Question: Say I created a heatmap using the function 'geom_raster()' (from 'ggplot2').
What's a smart way to add a row at the bottom of the table showing (in my case) the 'Mean return' for each month on the period considered ?
It would be nice there is some space left between the <PHONE> period and the row for the average, and maybe police color and 'cases' could be customized.
The core of my code is as follows (the object 'molten' contains the my data, originally a matrix passed through the 'melt()' function of 'reshape2'.
'''
hm <- ggplot(data = molten, aes(x = factor(Var2, levels = month.abb), y=Var1, fillll=value)) + geom_raster()
hm <- hm + scale_fill_gradient2(low=LtoM(100), mid=Mid, high=MtoH(100))
hm <- hm + labs(fill='% Return')
hm <- hm + geom_text(aes(label=paste(sprintf("%.1f %%", value))), size = 4)
hm <- hm + scale_y_continuous(breaks = 1985:2013)
hm <- hm + xlab(label = NULL) + ylab(label = NULL)
hm <- hm + theme_bw()
hm <- hm + theme(axis.text.x = element_text(size = 10, hjust = 0, vjust = 0.4, angle=90))
'''

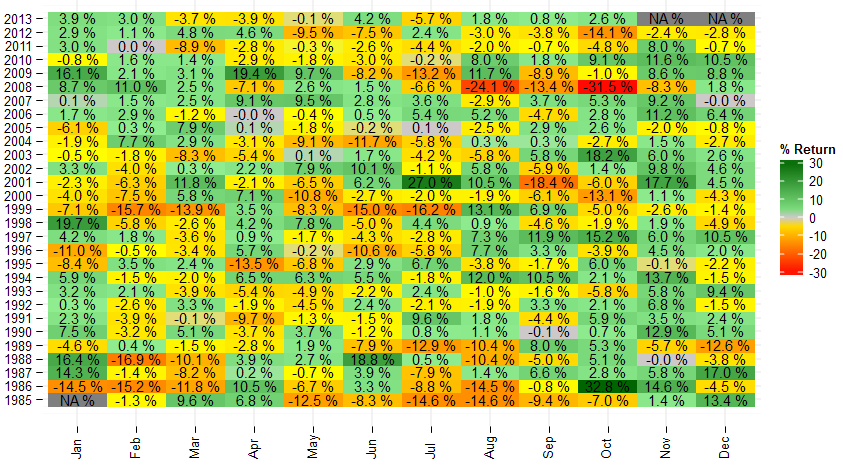
Answer: How about this:
I created a grid to mock up your data
Main changes, are to precalculate the aggregate and "spacer" data rows, and add to molten,
then add scale_y_discrete so you can label the rows,
then make sure the format works for the grey spacer bar with no % label (comments in code)
Easier in future if you include the data (or a sample) in the question

'''
require(ggplot2)
molten<-expand.grid(c("Jan","Feb","Mar","Apr","May","Jun","Jul","Aug","Sep","Oct","Nov","Dec"),1985:2013,0)
colnames(molten)<-c("Var2","Var1","value")
molten$value=(runif(nrow(molten))*60)-30
#create means
means<-aggregate(molten[,c(1,3)], by=list(molten$Var2),FUN=mean, na.rm=TRUE)
colnames(means)<-c("Var2","Var1","value")
means$Var1<-"MEANS"
#create spacer bar
spacer<-means
spacer$Var1<-" "
spacer$value<-NA
#append them to the data
molten<-rbind(molten,spacer,means)
hm <- ggplot(data = molten, aes(x = Var2, y=Var1, fill=value)) +
geom_raster() +
# replaced your functions for ease of use
scale_fill_gradient2(low="red", mid="yellow", high="green",na.value="grey") +
labs(fill='% Return') +
# don't format the NA vals with %, return blank
geom_text(aes(label=ifelse((is.na(value)),"",paste(sprintf("%.1f %%", value)))), size = 4) +
# make the scale discrete to add labels and enforce order (use a blank space for the spacer)
scale_y_discrete(limits = c("MEANS"," ",1985:2013)) +
xlab(label = NULL) + ylab(label = NULL) +
theme_bw() +
theme(axis.text.x = element_text(size = 10, hjust = 0, vjust = 0.4, angle=90))
hm
'''